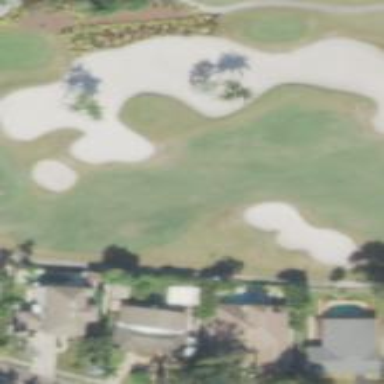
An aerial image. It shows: Sandy area is golf bunker.